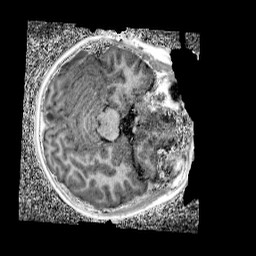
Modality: UNIT1_denoised
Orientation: axial
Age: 9
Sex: male
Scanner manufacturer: siemens
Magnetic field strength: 3 T
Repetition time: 4 s
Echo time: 0.00299 s